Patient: sex M, age 75
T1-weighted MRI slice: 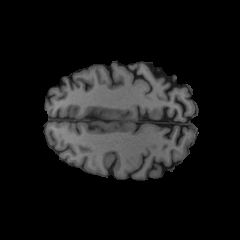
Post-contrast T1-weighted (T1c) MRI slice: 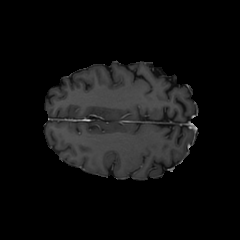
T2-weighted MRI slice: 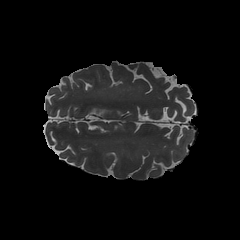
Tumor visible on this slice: no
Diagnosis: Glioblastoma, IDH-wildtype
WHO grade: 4